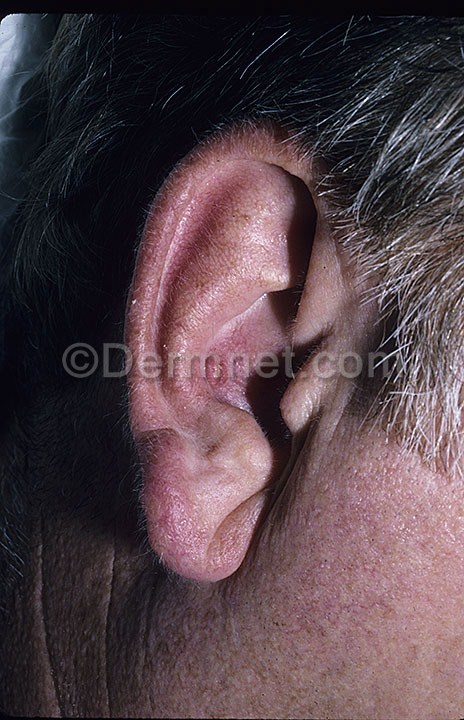
Disease: Actinic Keratosis Basal Cell Carcinoma and other Malignant Lesions